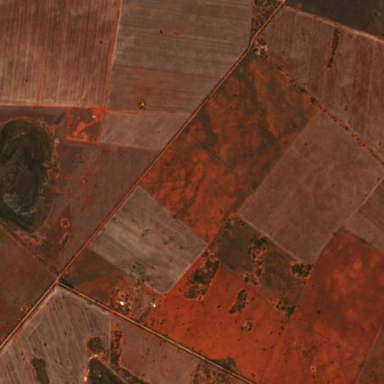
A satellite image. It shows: Farmland used to cultivate crops.